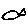
Label: fish